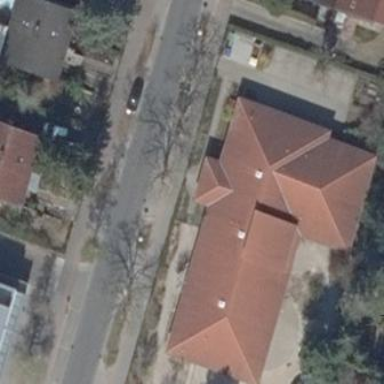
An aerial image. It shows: Kindergarten building.